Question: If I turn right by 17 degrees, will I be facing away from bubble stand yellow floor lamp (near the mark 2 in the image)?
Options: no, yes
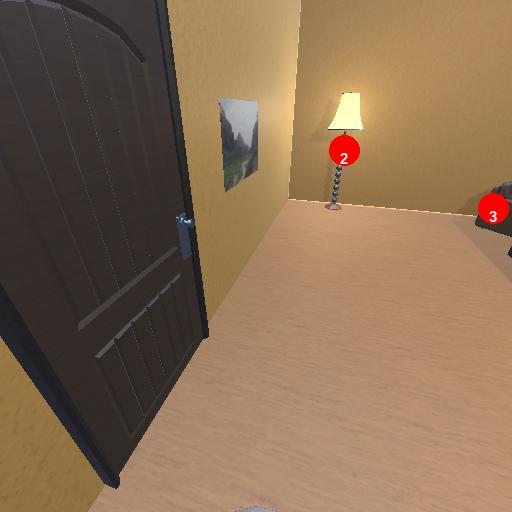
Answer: no